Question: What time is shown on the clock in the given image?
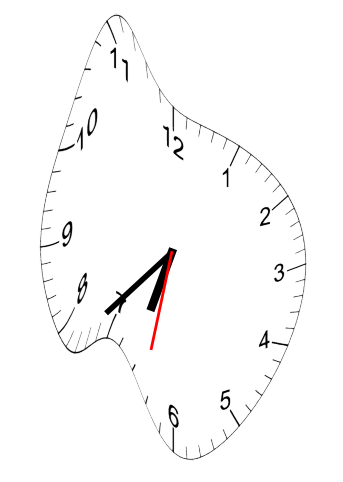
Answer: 06:37:32